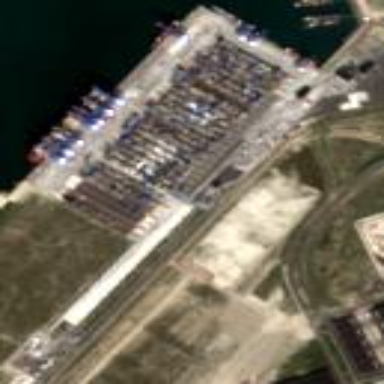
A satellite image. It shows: Industrial area with cargo containers.